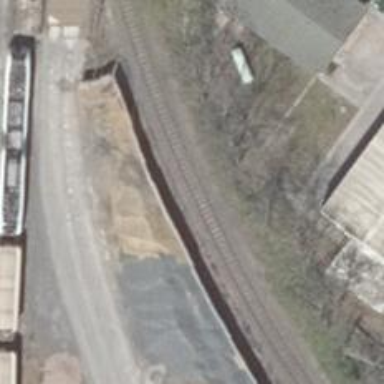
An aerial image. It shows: Railway yard.